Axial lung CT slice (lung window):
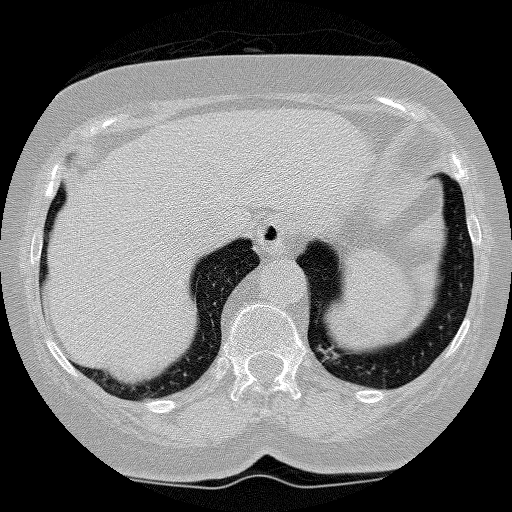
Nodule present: no